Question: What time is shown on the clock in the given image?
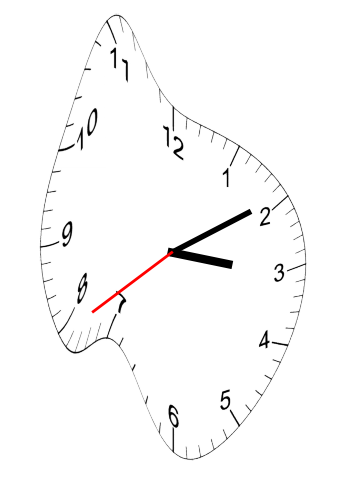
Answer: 03:09:39